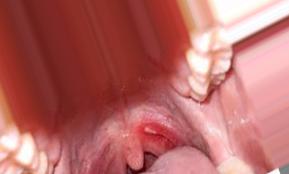
Condition: Mouth Ulcer